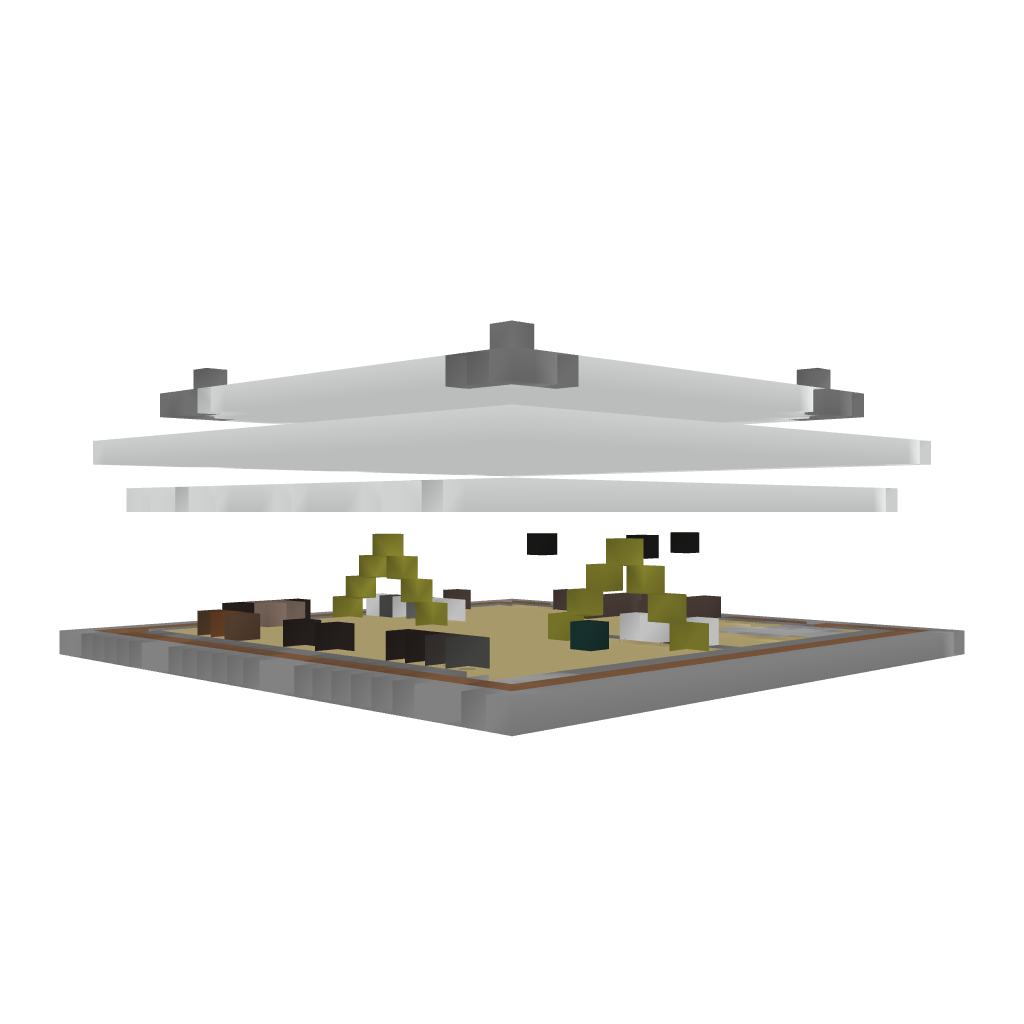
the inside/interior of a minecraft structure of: Modern House